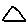
Label: triangle